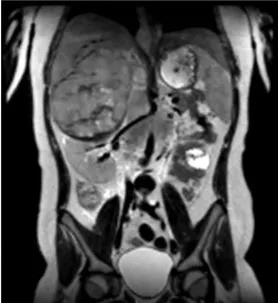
MRI-scan (T2-TSE) at diagnosis showing the abdominal tumor.
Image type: radiology (mri)